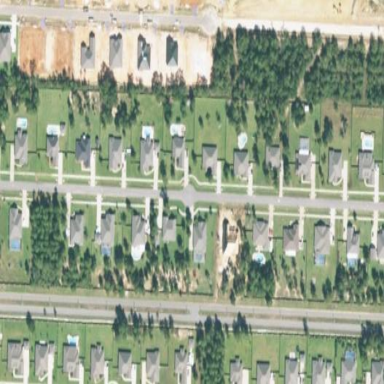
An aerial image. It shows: Single-family residential area.